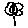
Label: flower